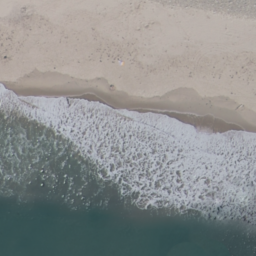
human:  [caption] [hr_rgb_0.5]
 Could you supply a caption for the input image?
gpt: The waves beat on the white sands .

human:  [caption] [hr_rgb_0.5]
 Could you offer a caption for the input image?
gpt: Waves slapping a white sand beach throw up white foams .

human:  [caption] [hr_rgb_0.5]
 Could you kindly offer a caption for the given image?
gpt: Waves slapping a white sand beach .

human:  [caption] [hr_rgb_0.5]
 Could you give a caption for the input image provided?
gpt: This is a beach with blue-green waters and sand .

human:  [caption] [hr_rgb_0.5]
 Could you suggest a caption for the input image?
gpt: Waves slapping a white sand beach throw up white foams .